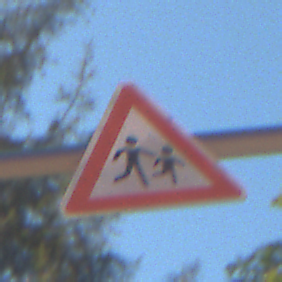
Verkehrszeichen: KinderLinks
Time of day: MorningAfternoon
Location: Outdoor (Nature)
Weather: Clear
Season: Summer
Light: Natural